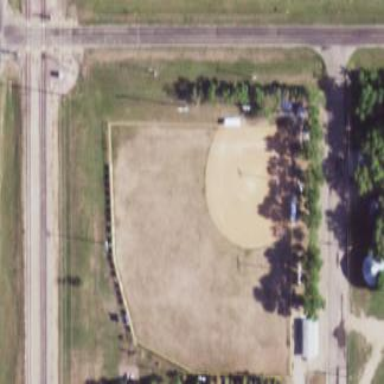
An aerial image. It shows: Baseball pitch for leisure land.